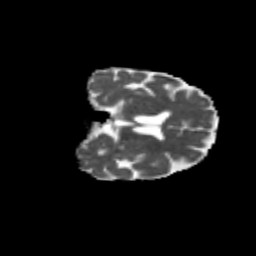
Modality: MD
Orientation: coronal
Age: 77
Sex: female
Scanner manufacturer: siemens
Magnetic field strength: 3 T
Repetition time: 4.71 s
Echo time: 0.0906 s